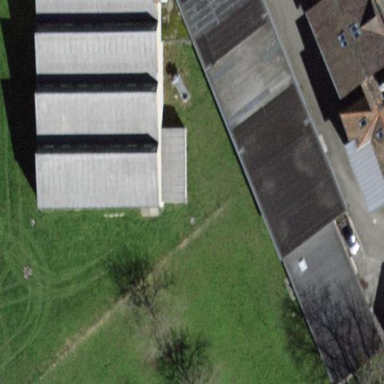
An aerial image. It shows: Garage.